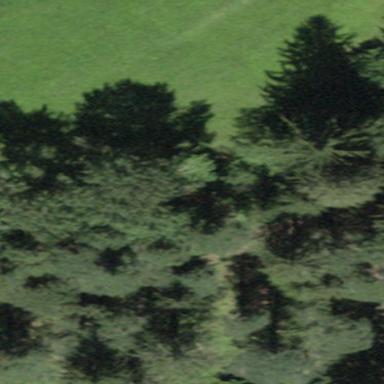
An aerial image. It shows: Forest with mixed leaf types and cycles.